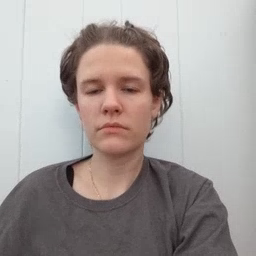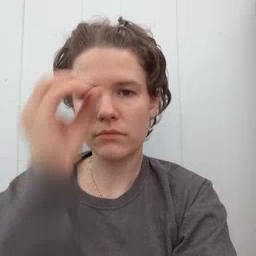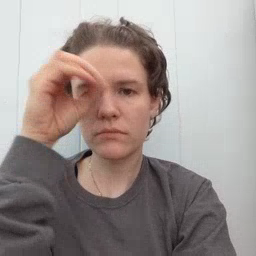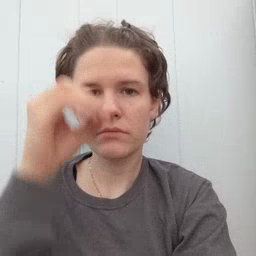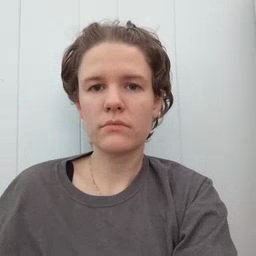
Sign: owl